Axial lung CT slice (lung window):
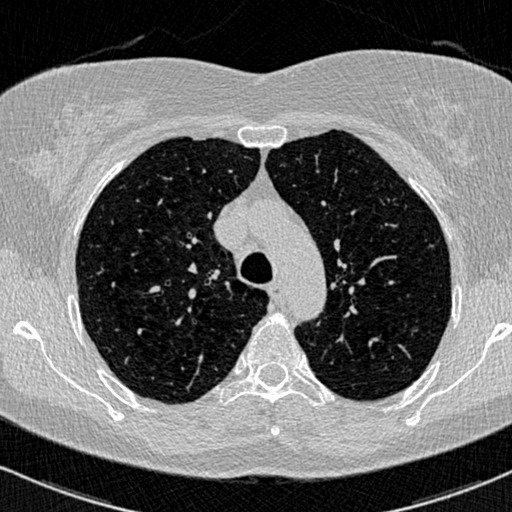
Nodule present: no